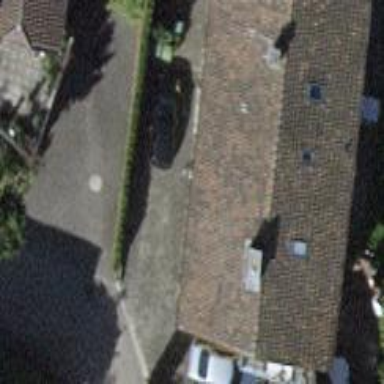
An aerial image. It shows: The apartments building with roof made of roof tiles.